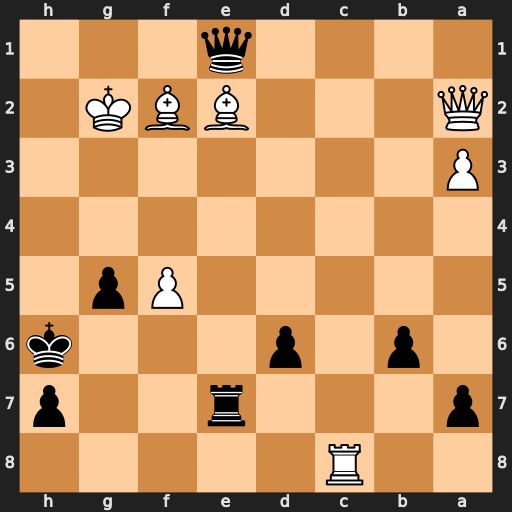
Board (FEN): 2R5/p3r2p/1p1p3k/5Pp1/8/P7/Q3BBK1/4q3
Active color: b
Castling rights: -
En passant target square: -
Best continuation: Rxe2 Qe6+ Rxe6